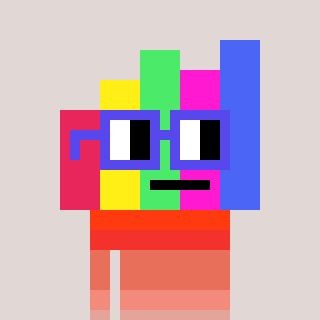
a pixel art character with square blue glasses, a bar chart-shaped head and a orange-colored body on a warm background